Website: lowes
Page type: newsletter-management
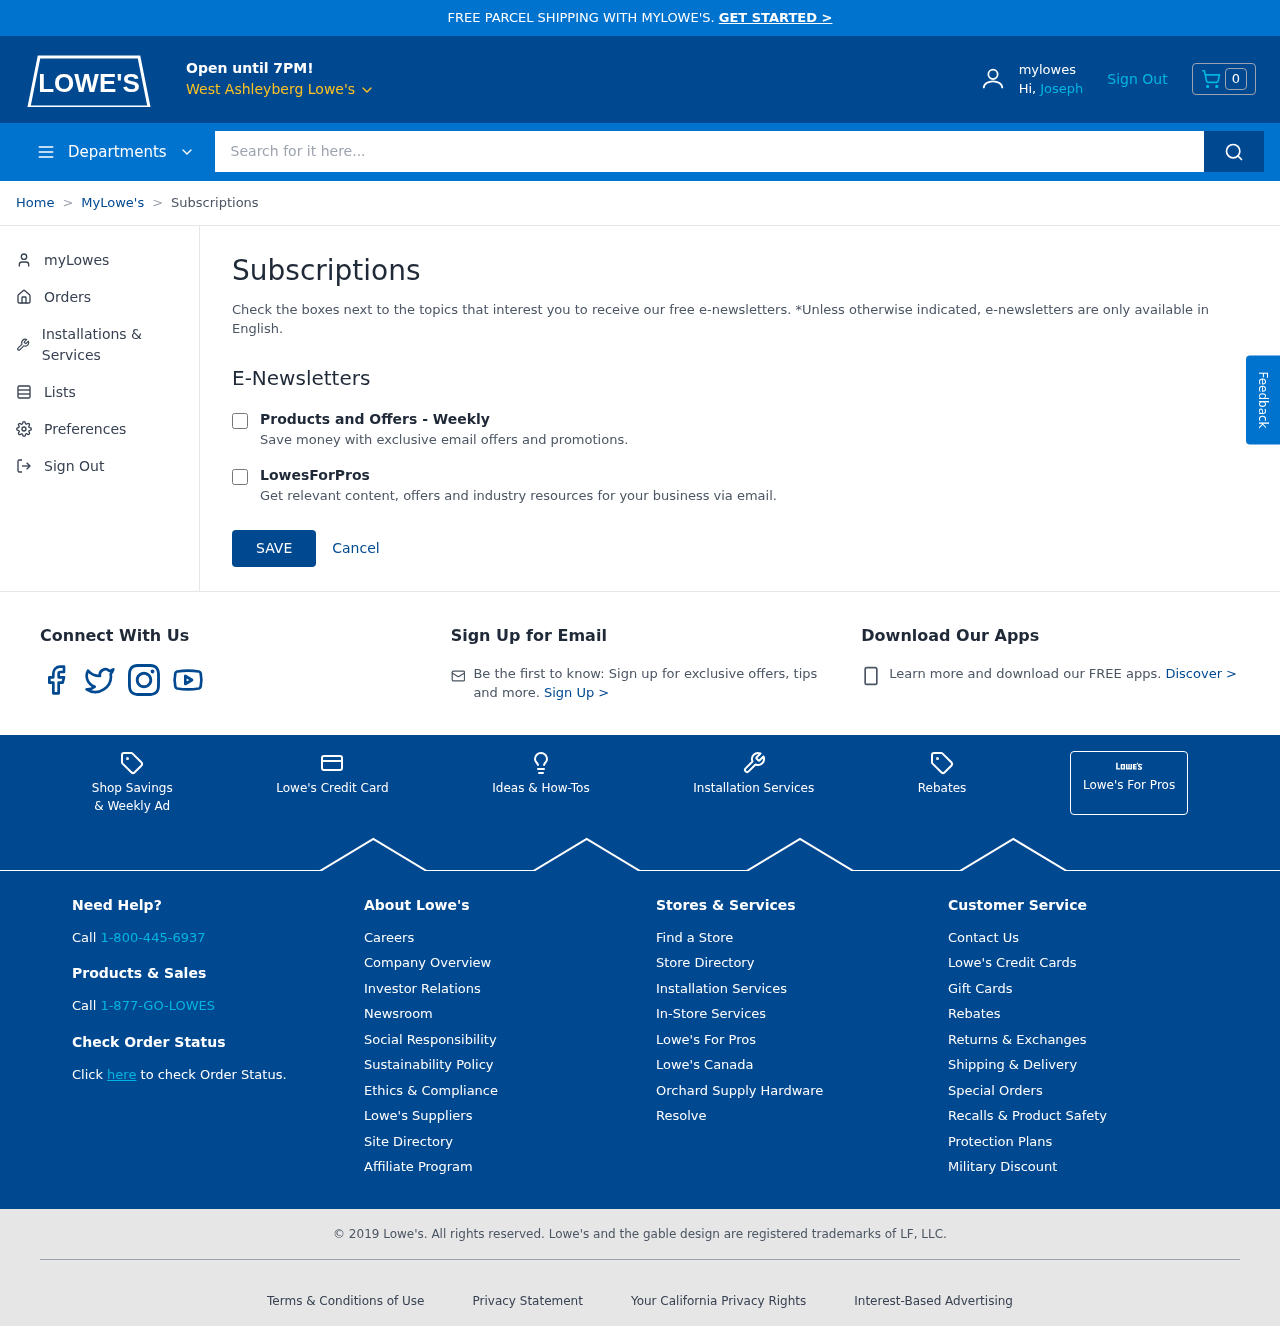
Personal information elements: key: PII_CITY
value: West Ashleyberg Lowe's
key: PII_FIRSTNAME
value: Joseph
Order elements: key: ORDER_NUM_ITEMS
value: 0
Search elements: key: HEADER_SEARCH
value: Search for it here...